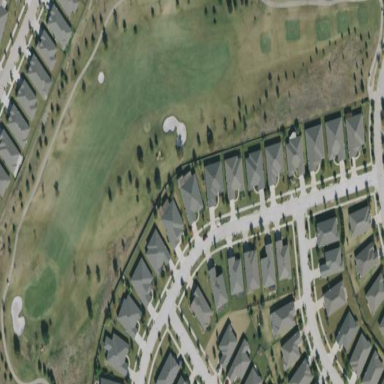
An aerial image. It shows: Golf rough area.